Question: There are 3 strings, each the length of string is the same, there are spaces in the those strings. After I fill the 3 strings in a ListView control, I find the width of the 3 row isn't the same.
How can I make the width of string the same in Android? Thanks!
BTW, I use Android Studio. The min API is 9.

'''
string1= "a b"
string2= "aa b"
string3= "aaa b"
ListView lv=(ListView)findViewById(R.id.listView);
String[] COUNTRIES=new String[]{"a b","aa b","aaa b"};
lv.setAdapter(new ArrayAdapter<String>(this, android.R.layout.simple_list_item_1, COUNTRIES));
'''
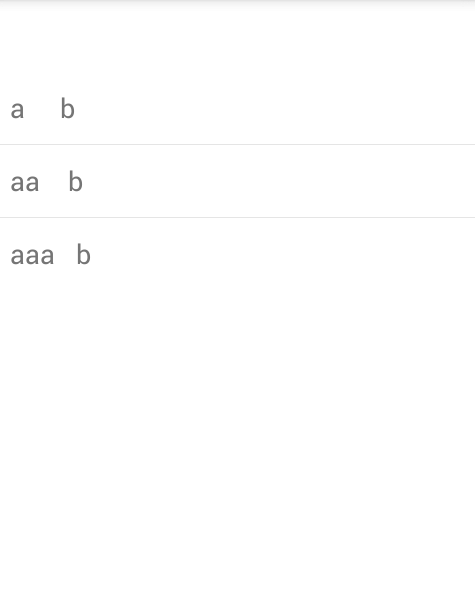
Answer: Unless you're using a monospaced font, achieving what you wanted is going to be quite difficult. Non-monospaced fonts has different width for each of the characters they posses.
However, there's a workaround to this using layout arrangement. Here's an example:
'''
<?xml version="1.0" encoding="utf-8"?>
<LinearLayout
xmlns:android="http://schemas.android.com/apk/res/android"
android:orientation="horizontal"
android:layout_width="300dp"
android:layout_height="match_parent">
<LinearLayout
android:orientation="vertical"
android:layout_width="wrap_content"
android:layout_height="wrap_content"
android:layout_weight="0.7">
<TextView
android:layout_width="wrap_content"
android:layout_height="wrap_content"
android:textAppearance="?android:attr/textAppearanceMedium"
android:text="A"
android:id="@+id/textView2"/>
<TextView
android:layout_width="wrap_content"
android:layout_height="wrap_content"
android:textAppearance="?android:attr/textAppearanceMedium"
android:text="AAA"
android:id="@+id/textView4"/>
<TextView
android:layout_width="wrap_content"
android:layout_height="wrap_content"
android:textAppearance="?android:attr/textAppearanceMedium"
android:text="AAAAA"
android:id="@+id/textView5"/>
</LinearLayout>
<LinearLayout
android:orientation="vertical"
android:layout_width="wrap_content"
android:layout_height="wrap_content"
android:layout_weight="0.3">
<TextView
android:layout_width="wrap_content"
android:layout_height="wrap_content"
android:textAppearance="?android:attr/textAppearanceMedium"
android:text="B"
android:id="@+id/textView3"/>
<TextView
android:layout_width="wrap_content"
android:layout_height="wrap_content"
android:textAppearance="?android:attr/textAppearanceMedium"
android:text="BBB"
android:id="@+id/textView6"/>
<TextView
android:layout_width="wrap_content"
android:layout_height="wrap_content"
android:textAppearance="?android:attr/textAppearanceMedium"
android:text="BBBB"
android:id="@+id/textView7"/>
</LinearLayout>
</LinearLayout>
'''
The above code will produce a layout like this: